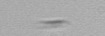
Label: Bacillariophyceae